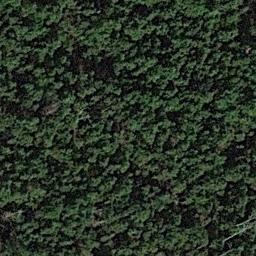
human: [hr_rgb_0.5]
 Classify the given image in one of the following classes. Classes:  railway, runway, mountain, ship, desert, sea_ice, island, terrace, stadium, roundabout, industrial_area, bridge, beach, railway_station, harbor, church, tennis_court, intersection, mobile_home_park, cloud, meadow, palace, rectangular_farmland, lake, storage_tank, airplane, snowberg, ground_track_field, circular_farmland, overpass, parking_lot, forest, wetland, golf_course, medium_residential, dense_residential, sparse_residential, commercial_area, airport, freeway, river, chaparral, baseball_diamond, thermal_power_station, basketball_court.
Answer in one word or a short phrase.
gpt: forest